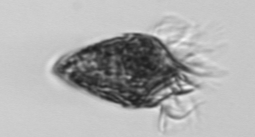
Label: Strombidium_wulffi